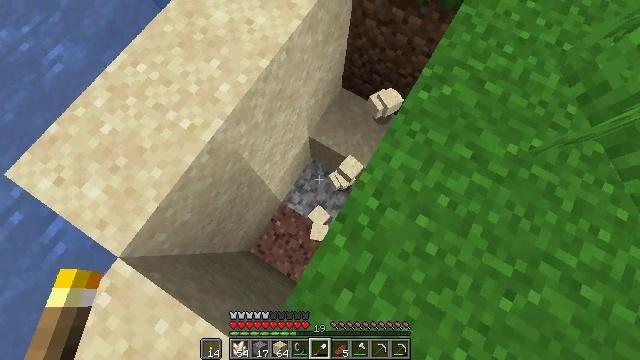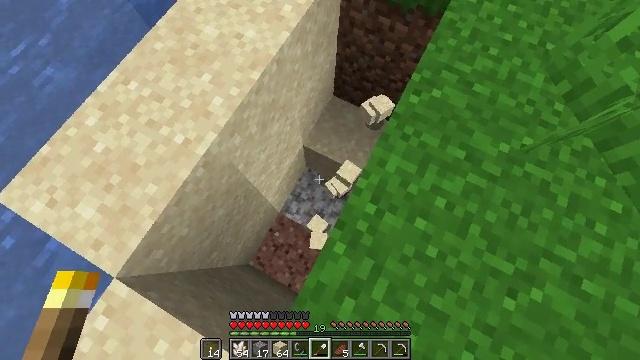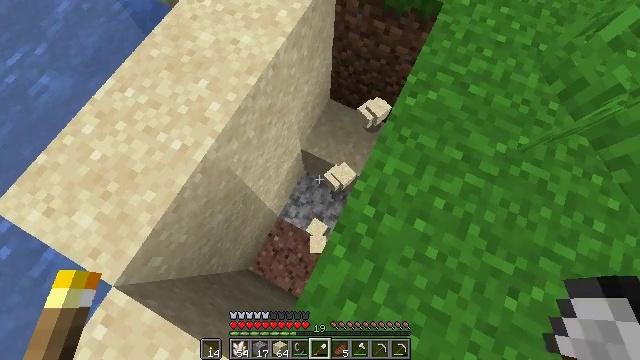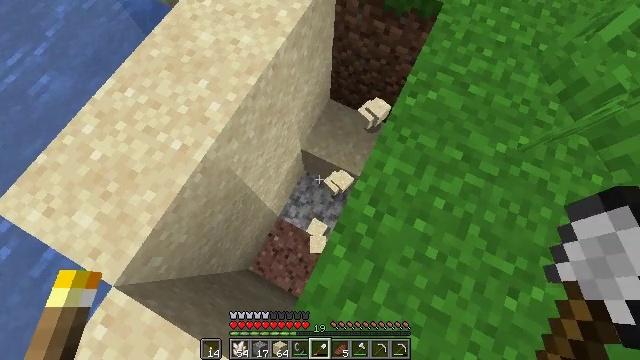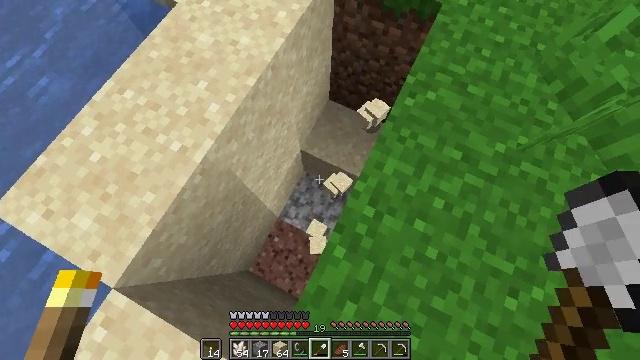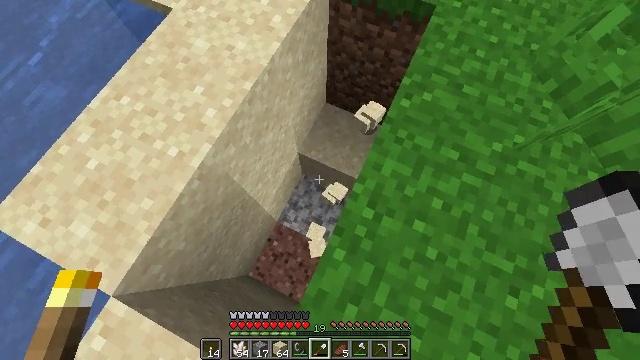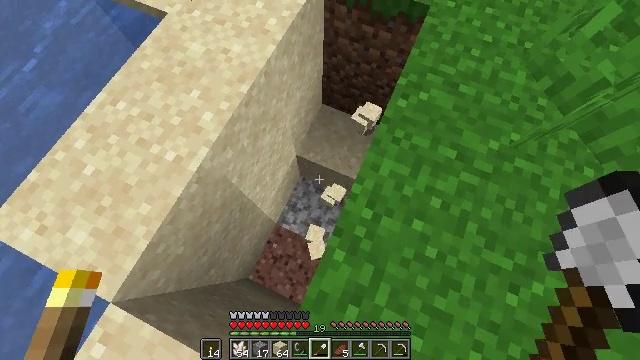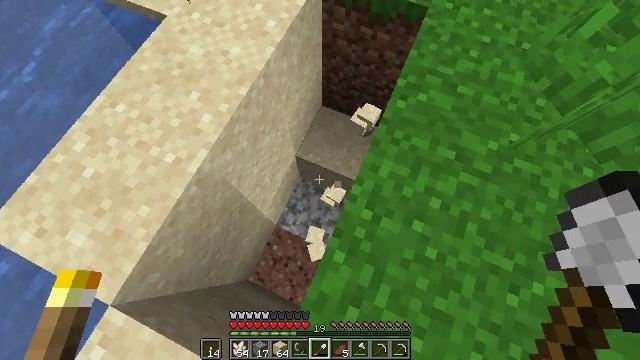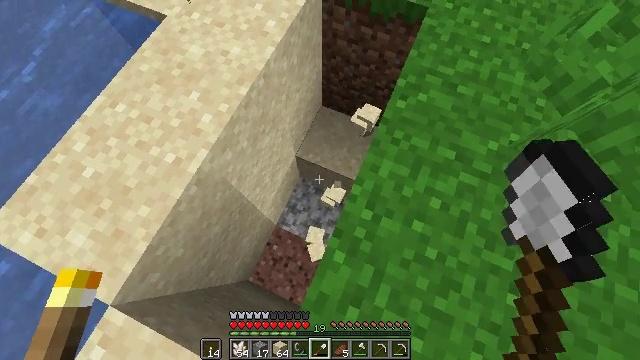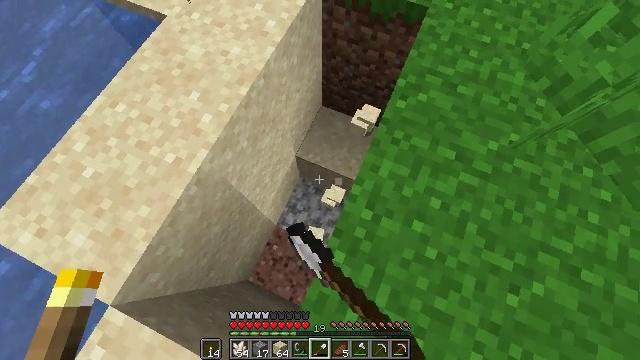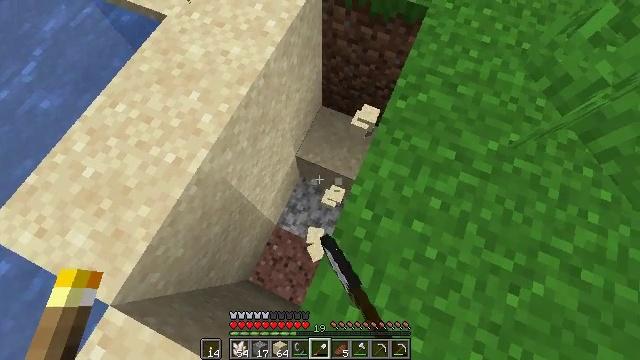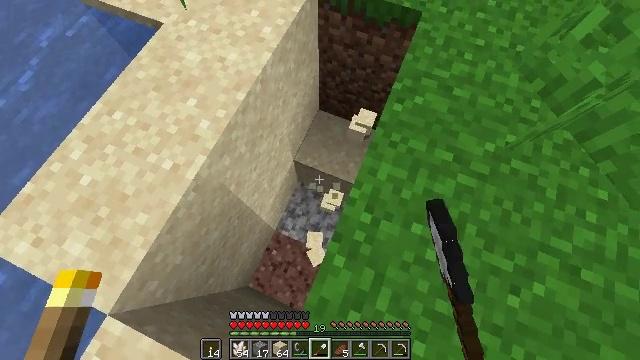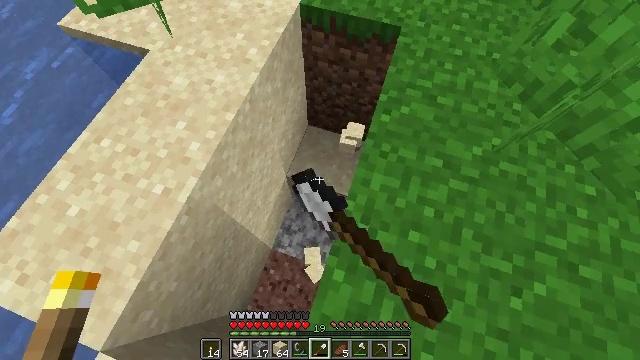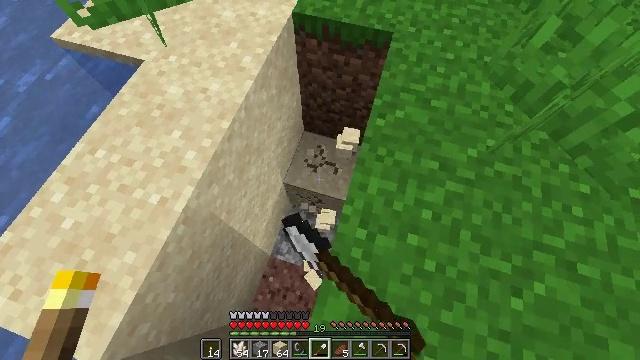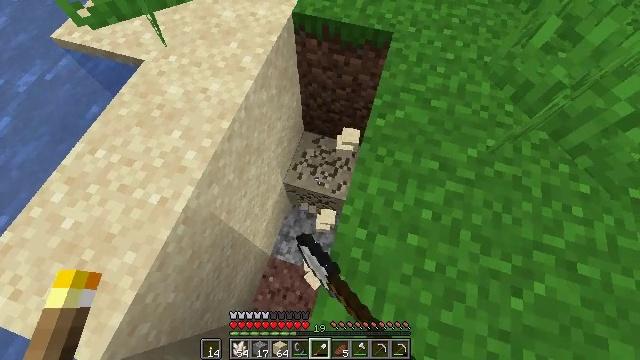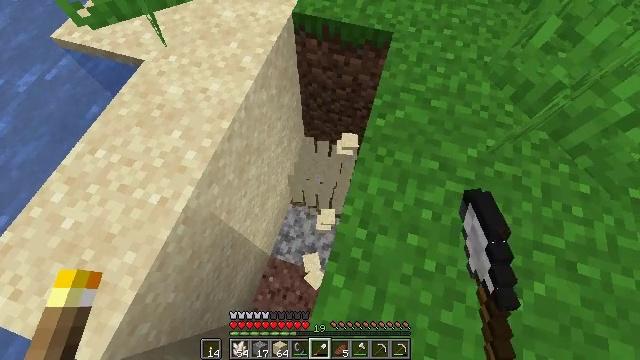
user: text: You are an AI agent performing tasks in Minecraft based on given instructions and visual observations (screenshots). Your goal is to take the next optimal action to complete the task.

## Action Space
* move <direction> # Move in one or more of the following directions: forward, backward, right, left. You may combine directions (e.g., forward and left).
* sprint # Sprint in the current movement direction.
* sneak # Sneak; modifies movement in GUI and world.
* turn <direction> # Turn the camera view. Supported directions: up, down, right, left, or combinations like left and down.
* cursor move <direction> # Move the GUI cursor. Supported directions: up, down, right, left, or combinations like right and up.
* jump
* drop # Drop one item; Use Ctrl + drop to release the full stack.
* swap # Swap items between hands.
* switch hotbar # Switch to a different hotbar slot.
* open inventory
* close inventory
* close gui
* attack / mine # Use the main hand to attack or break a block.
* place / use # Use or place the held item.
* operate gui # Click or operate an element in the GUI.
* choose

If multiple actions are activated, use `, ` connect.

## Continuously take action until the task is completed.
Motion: motion action
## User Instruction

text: Mine sand by the water.
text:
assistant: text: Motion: turn right and up, attack / mine
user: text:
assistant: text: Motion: turn right, attack / mine
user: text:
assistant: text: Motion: attack / mine
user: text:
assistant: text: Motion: attack / mine
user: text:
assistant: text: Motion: turn right, attack / mine
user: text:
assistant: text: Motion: turn right, attack / mine
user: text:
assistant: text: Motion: attack / mine
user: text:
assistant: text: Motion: attack / mine
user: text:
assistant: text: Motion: attack / mine
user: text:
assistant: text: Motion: attack / mine
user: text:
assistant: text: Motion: turn right, attack / mine
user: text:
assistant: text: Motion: turn right and up, attack / mine
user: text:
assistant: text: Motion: turn right and up, attack / mine
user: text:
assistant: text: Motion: attack / mine
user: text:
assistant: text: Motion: attack / mine
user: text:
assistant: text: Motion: attack / mine
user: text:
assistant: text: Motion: attack / mine
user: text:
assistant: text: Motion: attack / mine
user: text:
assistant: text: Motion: attack / mine
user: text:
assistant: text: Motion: move forward, attack / mine
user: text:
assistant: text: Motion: move forward, attack / mine
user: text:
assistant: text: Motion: attack / mine
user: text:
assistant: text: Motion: no_op
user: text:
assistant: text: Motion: no_op
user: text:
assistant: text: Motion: no_op
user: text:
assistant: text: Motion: no_op
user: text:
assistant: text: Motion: no_op
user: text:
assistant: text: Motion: no_op
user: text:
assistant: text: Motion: no_op
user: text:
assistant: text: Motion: no_op